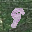
Label: 9